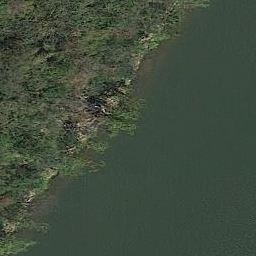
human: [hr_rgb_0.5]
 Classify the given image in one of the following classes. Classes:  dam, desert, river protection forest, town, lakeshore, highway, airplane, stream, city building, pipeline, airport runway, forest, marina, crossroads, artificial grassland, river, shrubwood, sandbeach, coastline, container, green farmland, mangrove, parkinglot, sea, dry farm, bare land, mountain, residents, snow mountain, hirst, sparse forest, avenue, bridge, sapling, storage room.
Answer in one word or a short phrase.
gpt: river protection forest